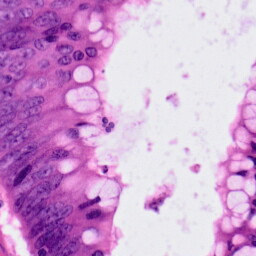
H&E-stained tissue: Colon